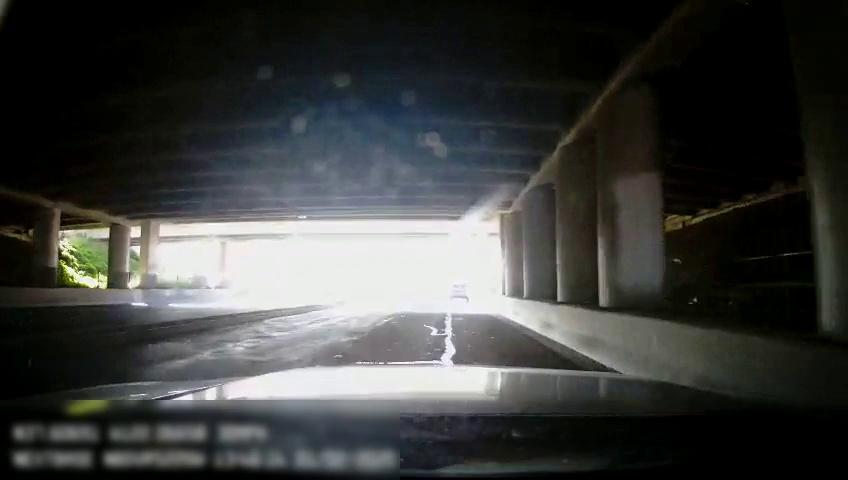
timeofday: Day
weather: Sunny
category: Drivable Space
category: Drivable Space
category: Vehicles | SUV
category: Lanes | Current Lane